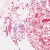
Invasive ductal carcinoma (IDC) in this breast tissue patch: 0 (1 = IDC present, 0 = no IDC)